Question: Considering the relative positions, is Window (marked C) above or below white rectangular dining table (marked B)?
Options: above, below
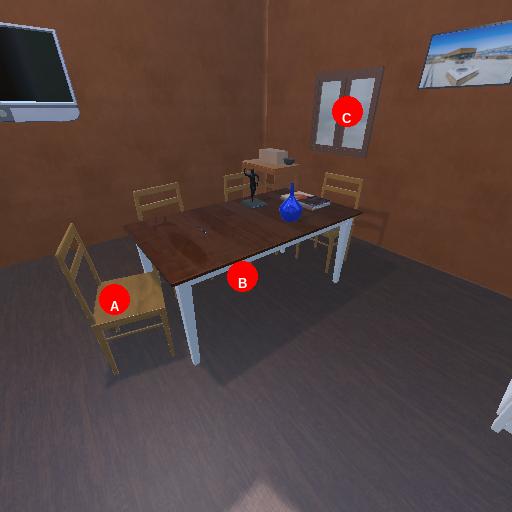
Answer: above